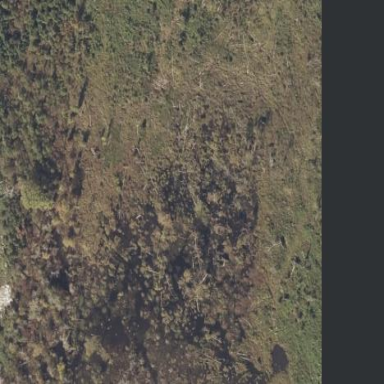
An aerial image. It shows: Swamp in wetland area.